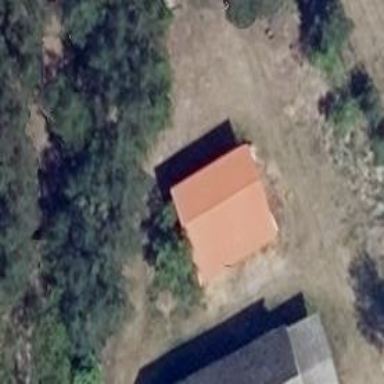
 where the roof is oriented along the structure."